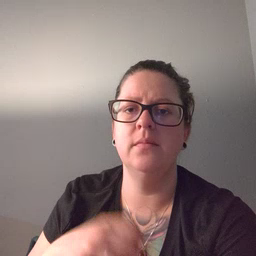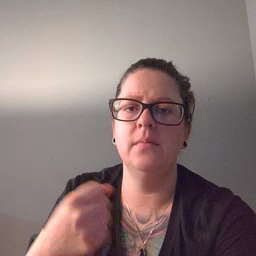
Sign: make